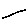
Label: line